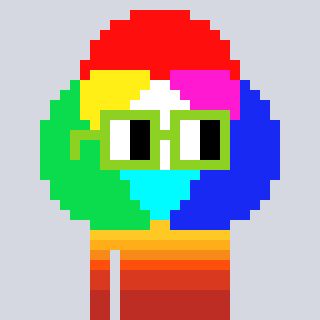
a pixel art character with square light green glasses, a color circle-shaped head and a teal-colored body on a cool background